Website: walmart
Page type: gifting
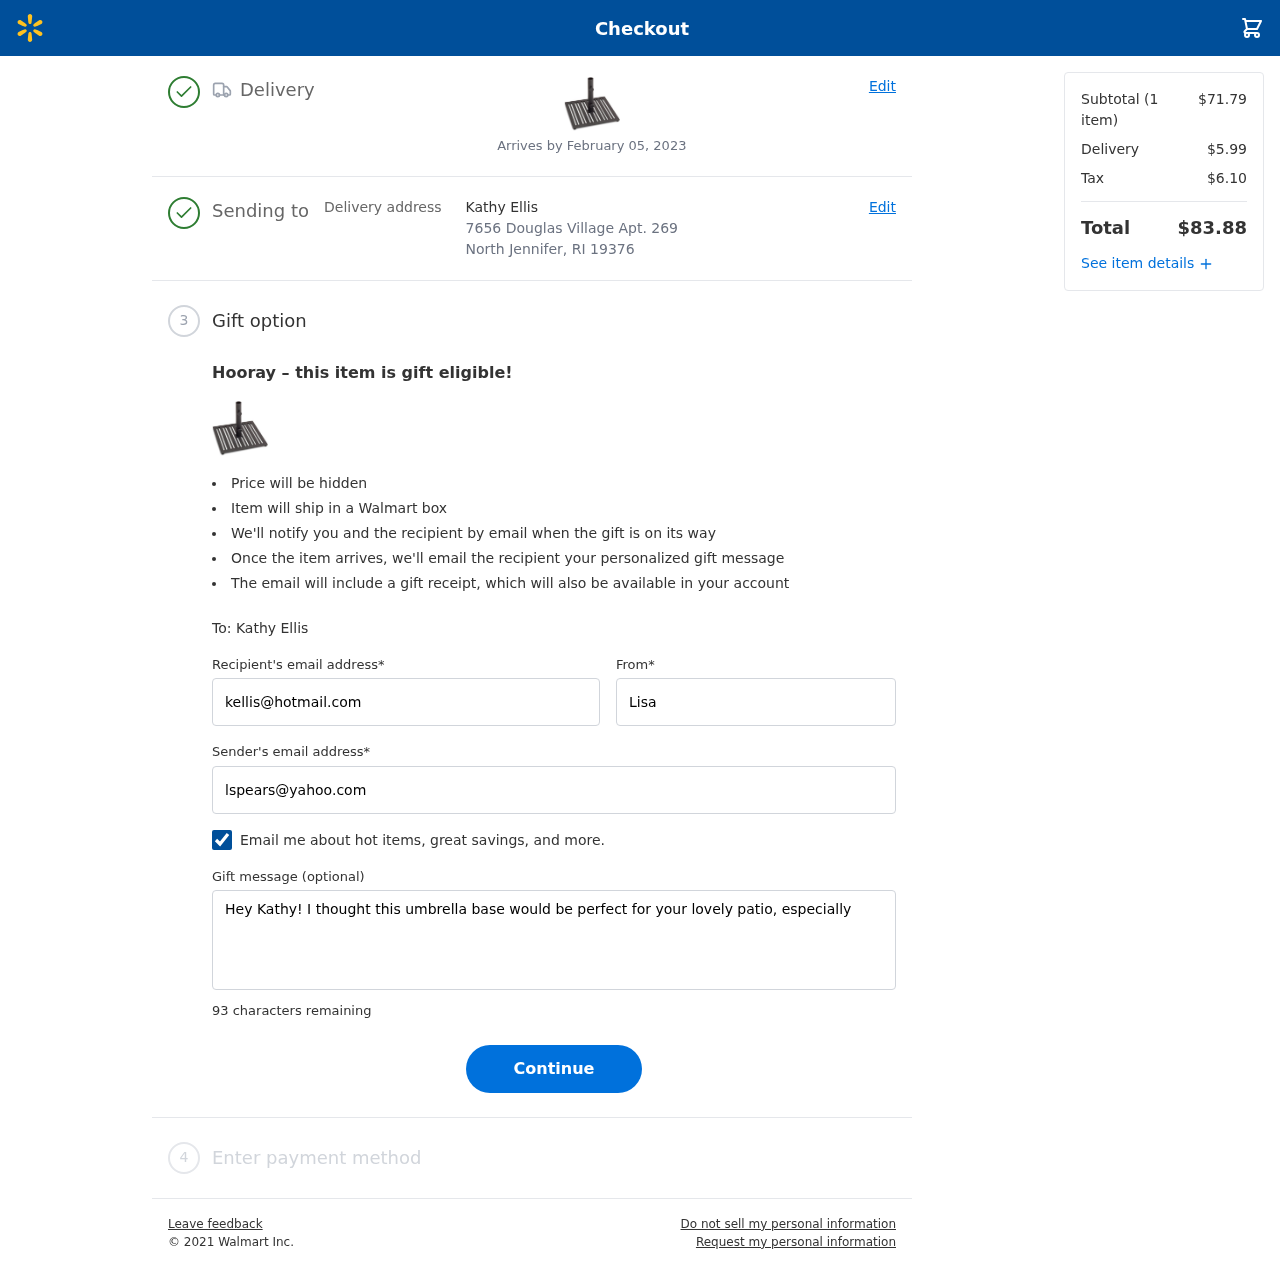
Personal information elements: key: PII_CITY_STATE_ZIP
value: North Jennifer, RI 19376
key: PII_EMAIL
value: lspears@yahoo.com
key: PII_FIRSTNAME
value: Lisa
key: PII_GIFT_EMAIL
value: kellis@hotmail.com
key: PII_GIFT_FULLNAME
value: Kathy Ellis
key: PII_GIFT_MESSAGE
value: Hey Kathy! I thought this umbrella base would be perfect for your lovely patio, especially now that the sunny days are calling us outdoors. I can’t wait to see you enjoying it with some great company!

Lisa
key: PII_STREET
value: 7656 Douglas Village Apt. 269
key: PII_GIFT_FIRSTNAME
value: Kathy
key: PII_GIFT_LASTNAME
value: Ellis
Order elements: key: ORDER_DELIVERY_DATE
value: Arrives by February 05, 2023
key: ORDER_NUM_ITEMS
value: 1
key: ORDER_SUBTOTAL
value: $71.79
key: ORDER_SHIPPING_COST
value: $5.99
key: ORDER_TAX
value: $6.10
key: ORDER_TOTAL
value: $83.88